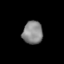
Tissue: lung
Cell type: Epithelial cells
Senescence score: 0.2279
Nuclear area (px): 451
Mean DAPI intensity: 136.534